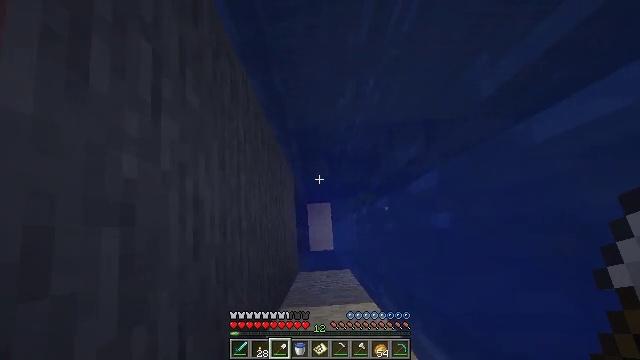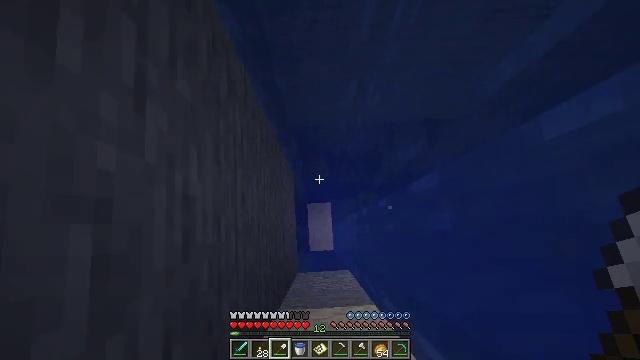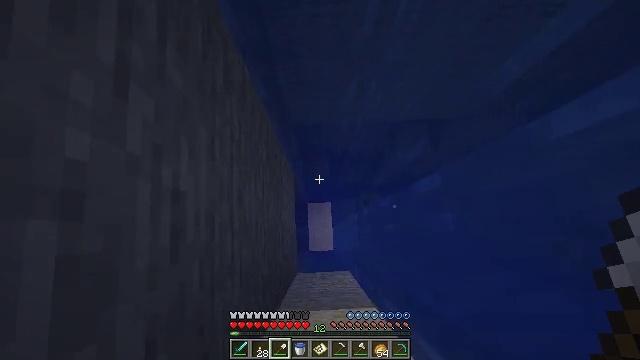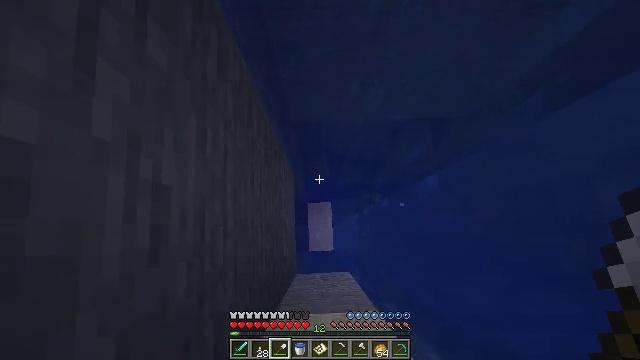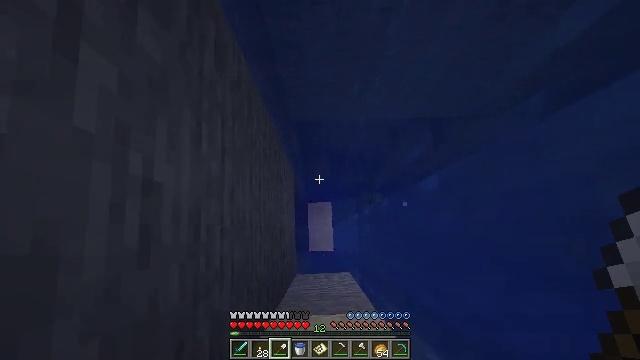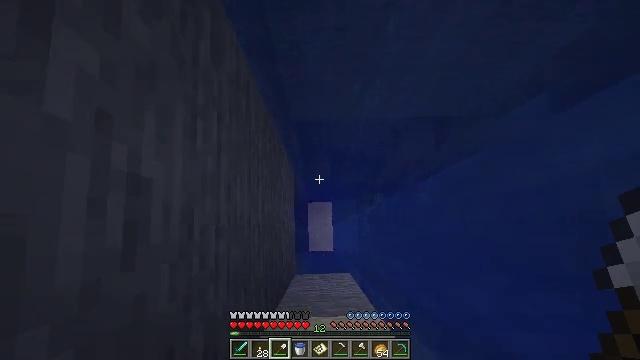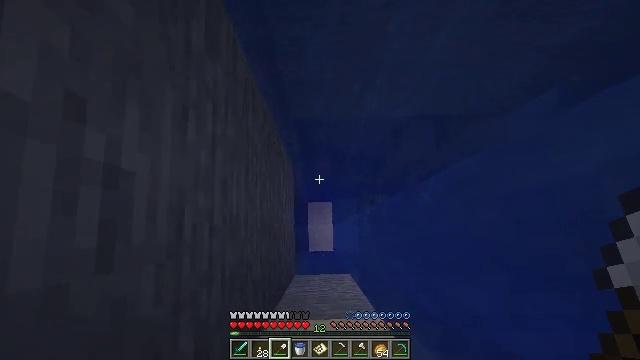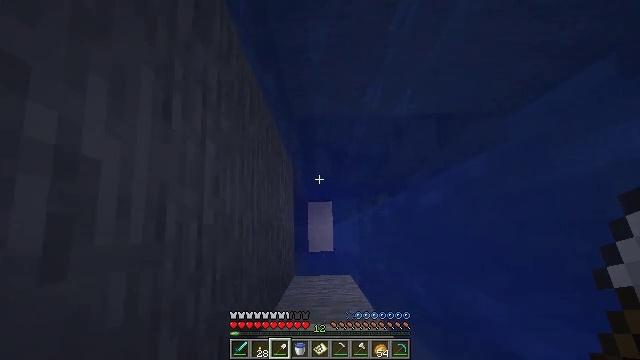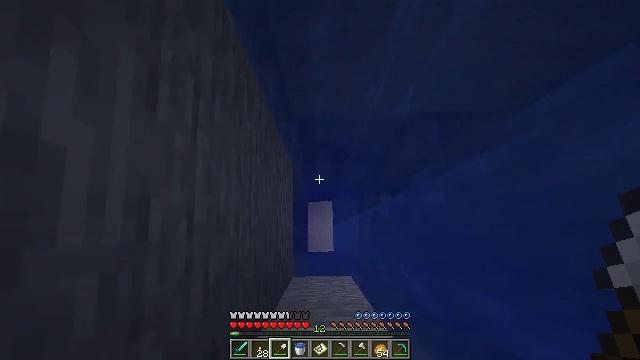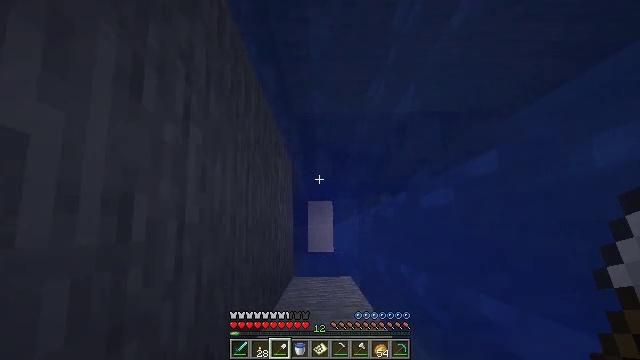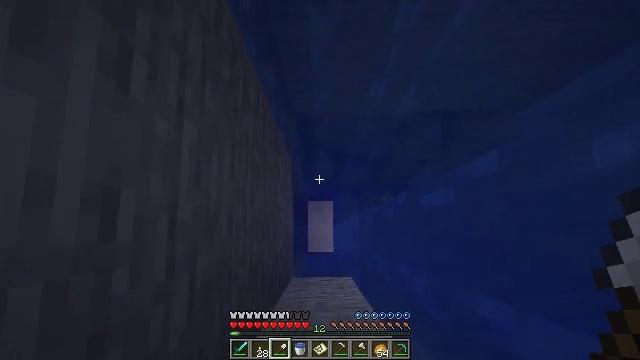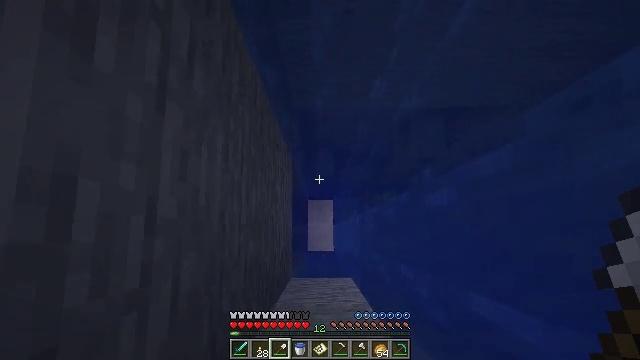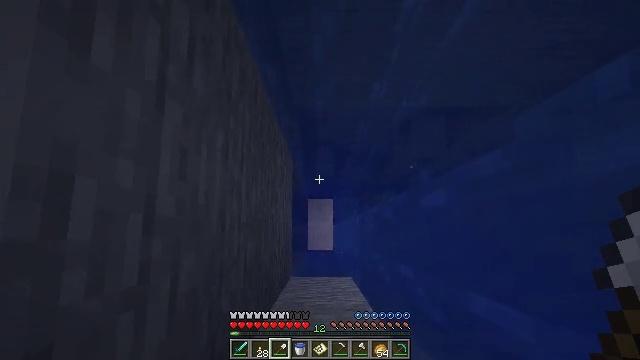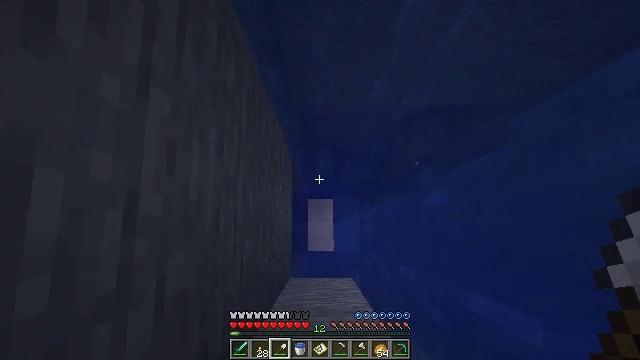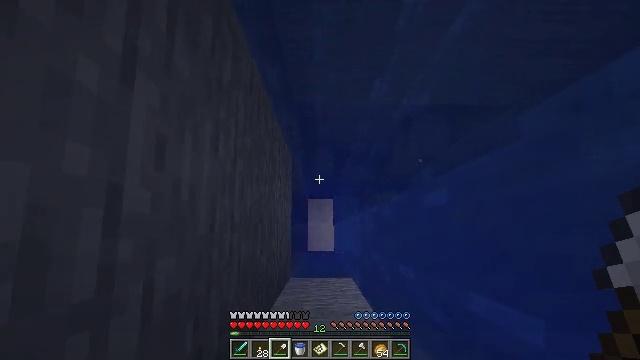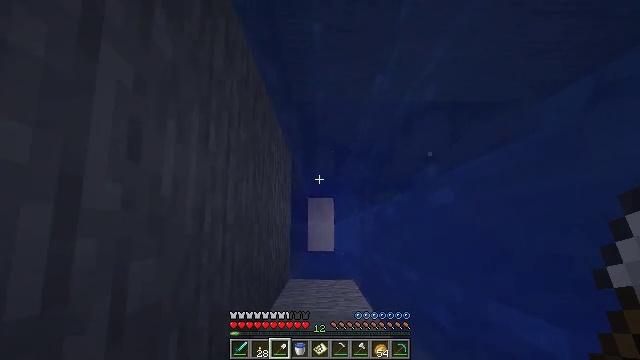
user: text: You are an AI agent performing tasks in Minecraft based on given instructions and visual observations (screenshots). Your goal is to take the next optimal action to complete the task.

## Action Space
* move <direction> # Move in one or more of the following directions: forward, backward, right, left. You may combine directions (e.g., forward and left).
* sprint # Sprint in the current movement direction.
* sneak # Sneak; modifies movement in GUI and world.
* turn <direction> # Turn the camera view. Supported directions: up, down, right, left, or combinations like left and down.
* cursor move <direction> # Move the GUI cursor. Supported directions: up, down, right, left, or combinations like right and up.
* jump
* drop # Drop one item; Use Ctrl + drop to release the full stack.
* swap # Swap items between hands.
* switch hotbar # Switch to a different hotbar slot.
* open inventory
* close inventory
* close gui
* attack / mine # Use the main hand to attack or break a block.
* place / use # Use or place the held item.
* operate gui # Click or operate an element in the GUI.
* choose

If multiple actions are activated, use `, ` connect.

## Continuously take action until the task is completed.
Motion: motion action
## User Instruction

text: Drop a polished granite block.
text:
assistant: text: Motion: no_op
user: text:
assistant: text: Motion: no_op
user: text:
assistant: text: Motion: no_op
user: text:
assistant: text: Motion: no_op
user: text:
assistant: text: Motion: no_op
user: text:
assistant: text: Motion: no_op
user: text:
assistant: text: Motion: no_op
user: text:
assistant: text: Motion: no_op
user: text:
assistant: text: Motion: no_op
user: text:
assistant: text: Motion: no_op
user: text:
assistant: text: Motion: no_op
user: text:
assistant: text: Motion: no_op
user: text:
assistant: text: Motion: no_op
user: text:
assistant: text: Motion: no_op
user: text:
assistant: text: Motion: no_op
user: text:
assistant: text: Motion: sneak
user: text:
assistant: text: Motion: sneak
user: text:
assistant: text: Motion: sneak
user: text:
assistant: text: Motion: sneak
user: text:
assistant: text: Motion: sneak
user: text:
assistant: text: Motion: sneak
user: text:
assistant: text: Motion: sneak
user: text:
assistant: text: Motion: sneak
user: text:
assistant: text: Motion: sneak
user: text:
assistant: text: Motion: sneak
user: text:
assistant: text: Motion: no_op
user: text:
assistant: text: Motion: no_op
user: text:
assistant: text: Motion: no_op
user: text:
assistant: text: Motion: no_op
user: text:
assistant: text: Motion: no_op